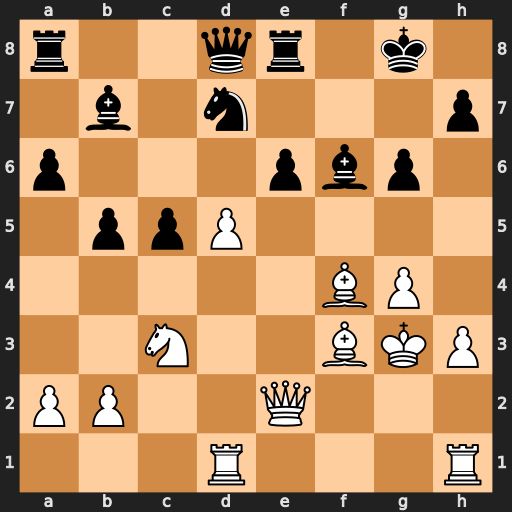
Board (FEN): r2qr1k1/1b1n3p/p3pbp1/1ppP4/5BP1/2N2BKP/PP2Q3/3R3R
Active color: w
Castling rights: -
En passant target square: -
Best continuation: dxe6 Bxf3 Qxf3